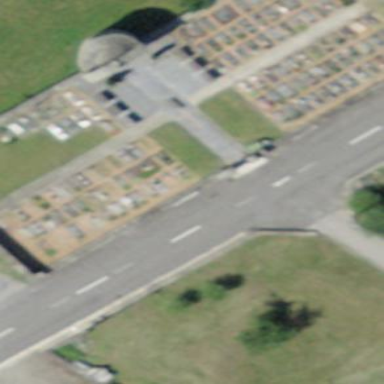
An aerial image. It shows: Cemetery.